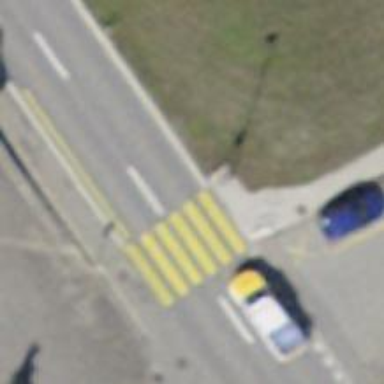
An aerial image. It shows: Zebra crossing on the road.